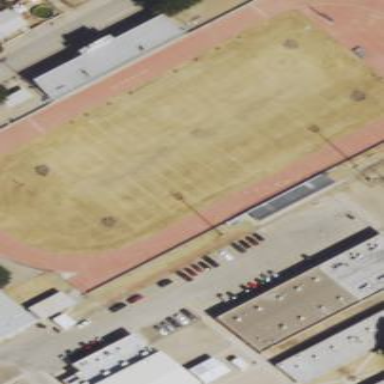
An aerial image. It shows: Pitch for American football.